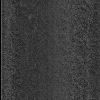
Atmospheric dust classification: dusty